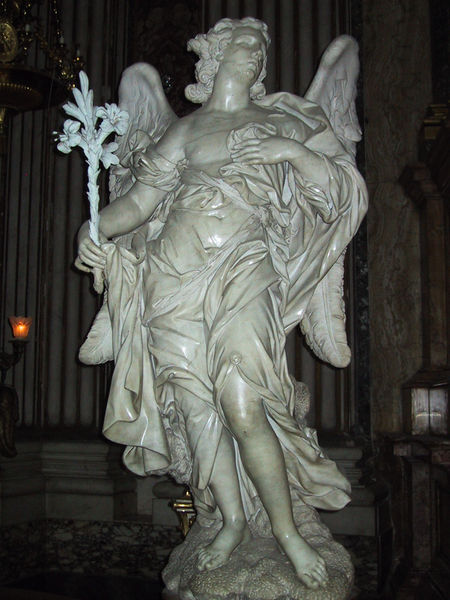
Titel: Ignatius-Kirche (Ignatius von Loyola): Altar des San Luigi (sel. Aloisius von) Gonzaga
Künstler: Pierre d. J. Legros
Standort:  ()
Schlagwörter: flügel, nackt, weiß, blume, blumen, busen, finger, frau, lampe, licht, marmor, raum, säule, blüte, tuch, barock, falten, federn, sockel, hals, kirche, figur, gewand, gold, haare, stehend, engel, skulptur, statue, füße, glanz, nabel, plastik, knie, foto, drapiert, lilie, nelke, griechisch, gips, louvre, klassik, zepter, römisch, figut, friede, orchidee, verkündung, viktoria, bernini, canova, flügeö, drapierz